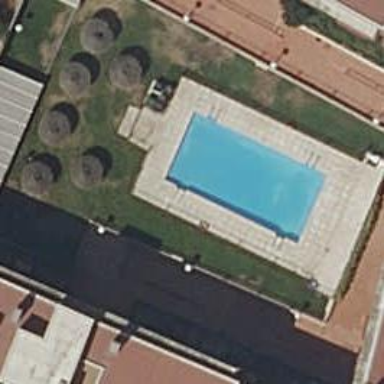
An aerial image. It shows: Swimming pool located in leisure land.